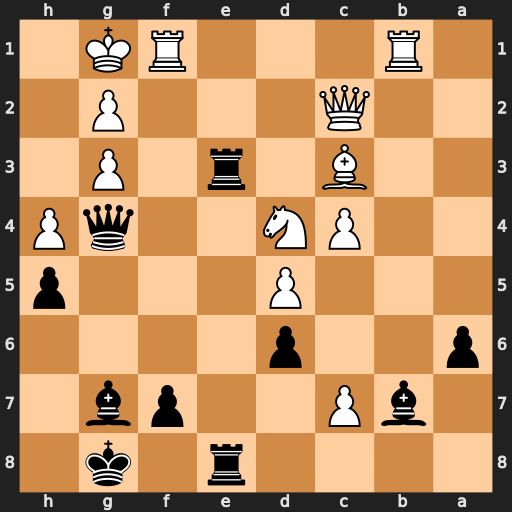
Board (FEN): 4r1k1/1bP2pb1/p2p4/3P3p/2PN2qP/2B1r1P1/2Q3P1/1R3RK1
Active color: b
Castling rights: -
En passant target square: -
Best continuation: Rxc3 Qxc3 Bxd4+ Qxd4 Qxd4+